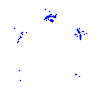
Particle: pion